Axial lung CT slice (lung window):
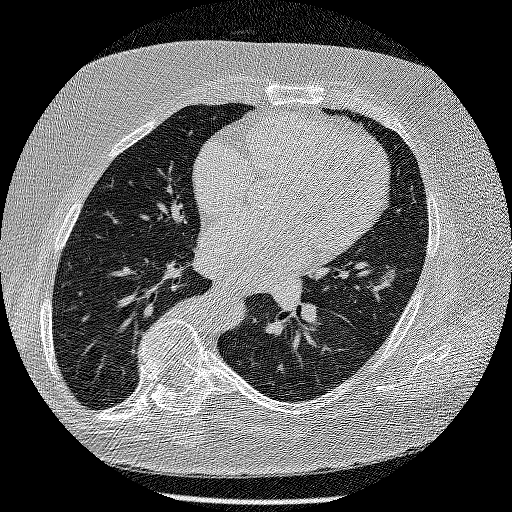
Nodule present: yes
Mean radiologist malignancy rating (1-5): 3